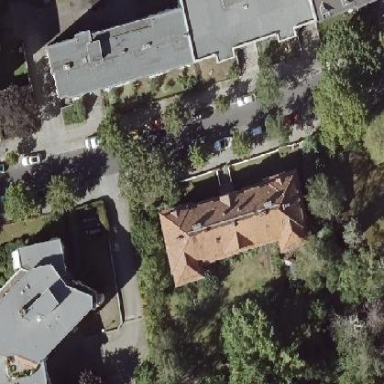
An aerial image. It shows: Apartments building with mansard roof.